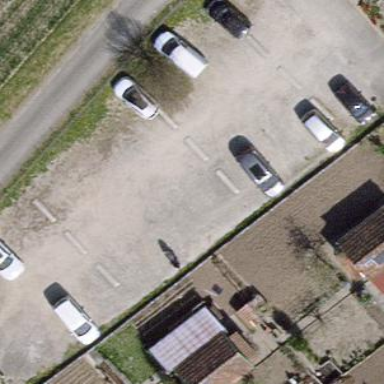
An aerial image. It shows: Parking area.